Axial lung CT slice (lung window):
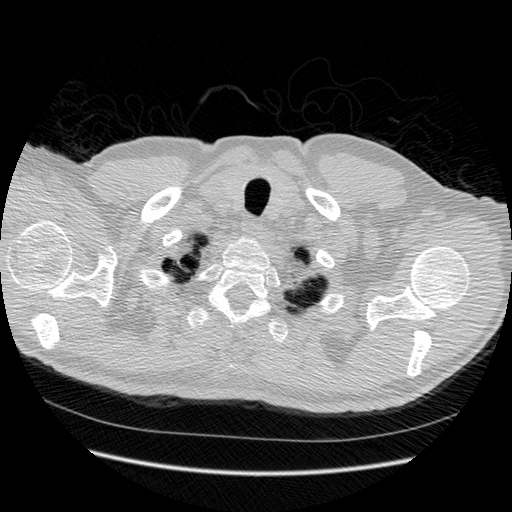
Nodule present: no